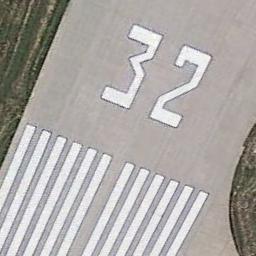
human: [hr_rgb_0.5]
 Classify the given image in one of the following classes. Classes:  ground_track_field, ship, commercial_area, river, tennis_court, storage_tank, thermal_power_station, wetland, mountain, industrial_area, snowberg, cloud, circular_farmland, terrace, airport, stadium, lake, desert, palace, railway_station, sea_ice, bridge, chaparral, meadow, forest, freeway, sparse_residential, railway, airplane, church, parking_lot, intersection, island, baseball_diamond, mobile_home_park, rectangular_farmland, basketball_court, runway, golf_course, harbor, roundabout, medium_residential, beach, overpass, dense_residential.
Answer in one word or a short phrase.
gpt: runway